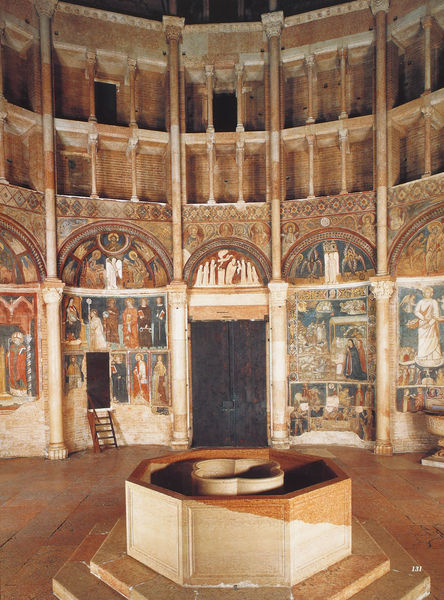
Titel: Baptisterium in Parma
Standort: Parma, Baptisterium (EU - I - Emilia-Romagna)
Schlagwörter: blau, braun, fenster, säule, säulen, tür, sockel, innenraum, kirche, innen, mauer, empore, leiter, wandmalerei, stufe, stufen, tor, foto, burg, becken, heiligenschein, mittelalter, fresken, kapelle, heilige, steinboden, sechseck, romanisch, emporen, taufbecken